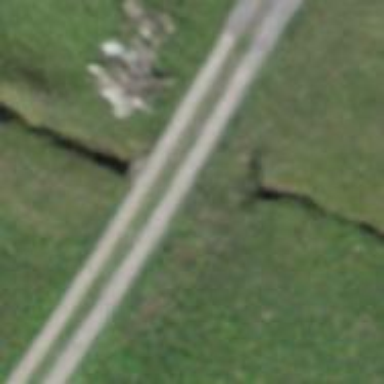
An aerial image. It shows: Culvert tunnel.